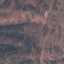
Land use / land cover class: HerbaceousVegetation